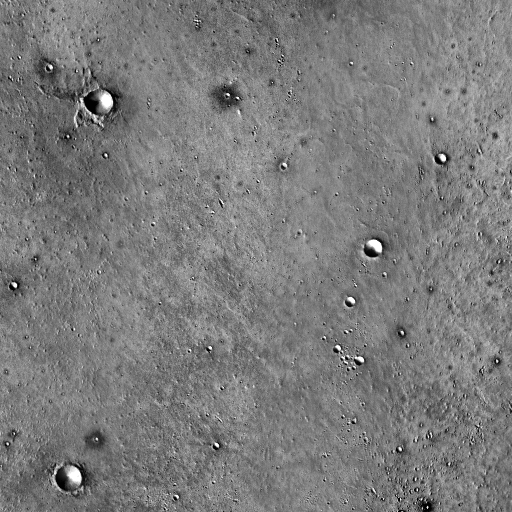
Crater classes present: Background, Other, Secondary